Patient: sex M, age 76
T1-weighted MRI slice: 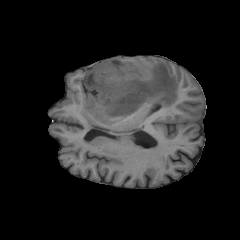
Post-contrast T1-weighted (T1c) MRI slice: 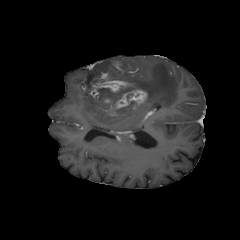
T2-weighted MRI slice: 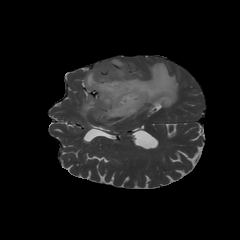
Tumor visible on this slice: yes
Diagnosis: Glioblastoma, IDH-wildtype
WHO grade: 4